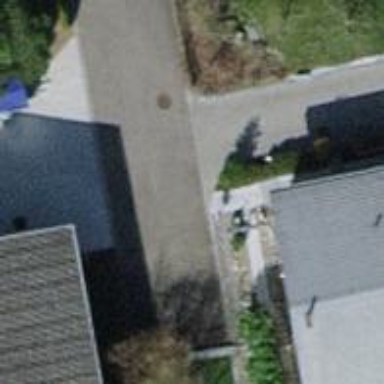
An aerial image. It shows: Paved road in living street.